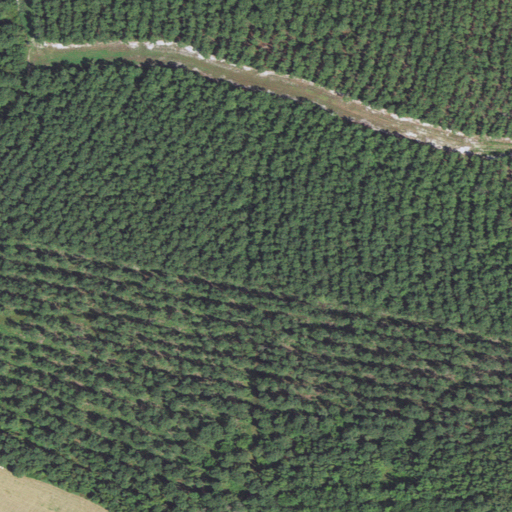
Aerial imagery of depression(s) in North Carolina named Huckleberry Pond containing woody wetlands, evergreen forest, herbaceous wetlands, grassland, and pasture